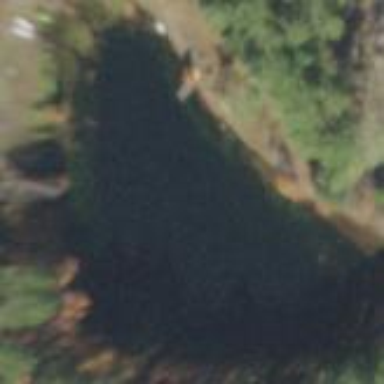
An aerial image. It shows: Pond with natural water.